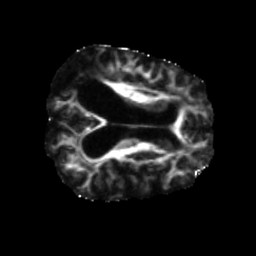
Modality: FA
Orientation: axial
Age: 66
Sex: female
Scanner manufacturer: siemens
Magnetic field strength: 3 T
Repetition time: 5.47 s
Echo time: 0.0854 s